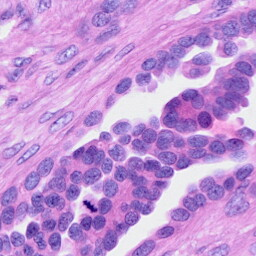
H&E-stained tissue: Ovarian